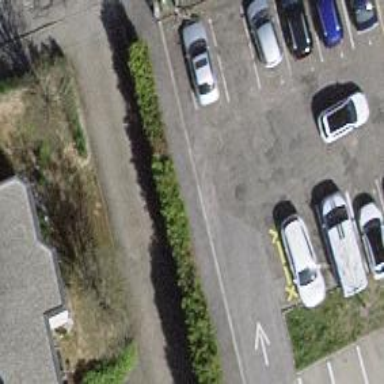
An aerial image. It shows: Parking aisle designated as service road.